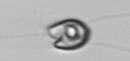
Label: flagellate_morphotype1